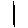
Label: line